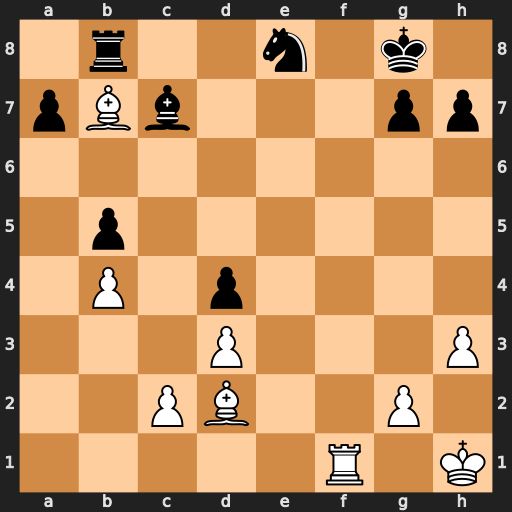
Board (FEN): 1r2n1k1/pBb3pp/8/1p6/1P1p4/3P3P/2PB2P1/5R1K
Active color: w
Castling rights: -
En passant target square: -
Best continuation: Bd5+ Kh8 Rf8#